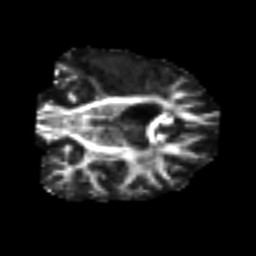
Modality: FA
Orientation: coronal
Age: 54
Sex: male
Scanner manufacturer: siemens
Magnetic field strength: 3 T
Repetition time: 5.561 s
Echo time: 0.0788 s